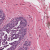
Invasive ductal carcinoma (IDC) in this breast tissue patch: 0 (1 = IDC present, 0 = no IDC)